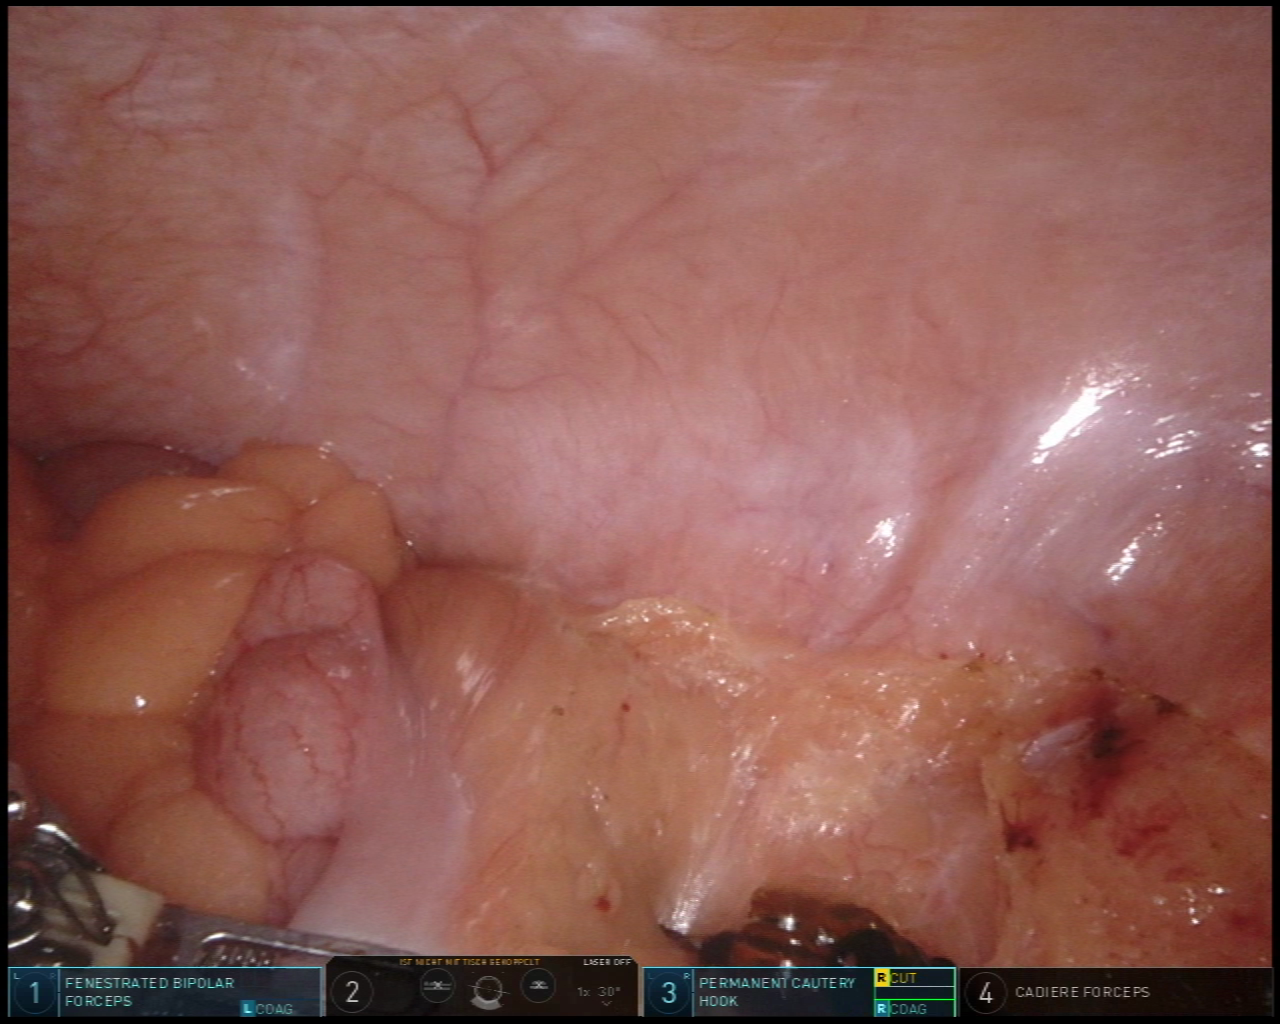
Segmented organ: abdominal_wall
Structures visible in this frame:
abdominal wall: yes
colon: yes
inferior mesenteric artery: no
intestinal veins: no
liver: no
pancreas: no
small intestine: no
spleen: no
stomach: no
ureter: no
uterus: no
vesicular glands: no